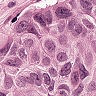
Metastatic tissue present: yes